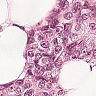
Metastatic tissue present: yes